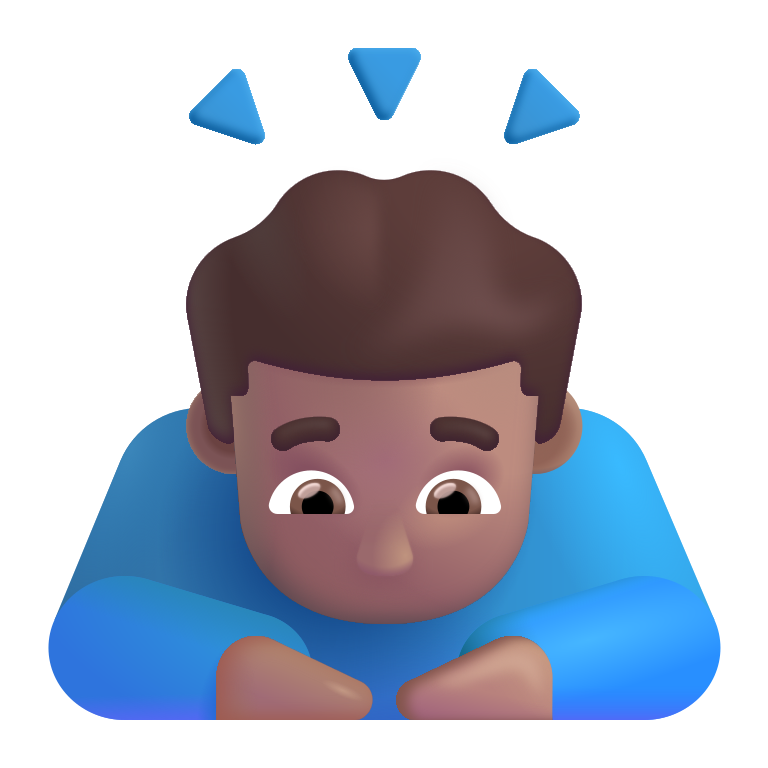
man bowing color